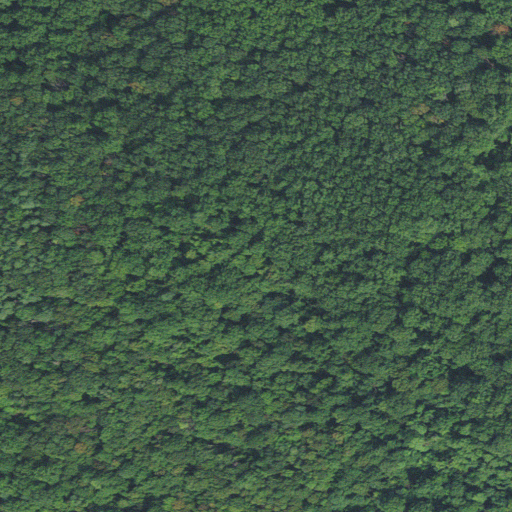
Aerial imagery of mountain in Virginia named Pine Hill containing deciduous forest, mixed forest, and evergreen forest